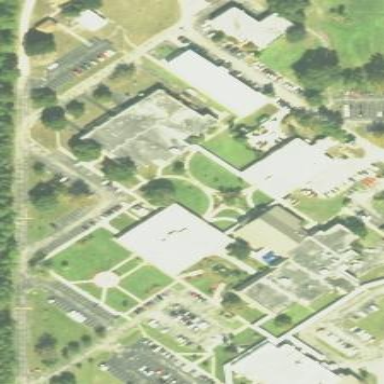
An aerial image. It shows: College.